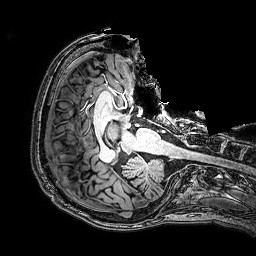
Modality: T1w
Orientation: axial
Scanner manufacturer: philips
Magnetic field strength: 3 T
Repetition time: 0.0096 s
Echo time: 0.0046 s